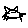
Label: cat